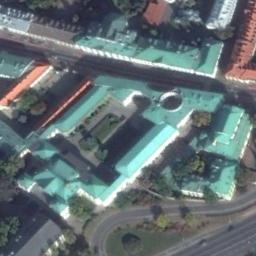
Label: palace